Interaction volume radius: 5 \u00c5
Interaction volume height: 30 \u00c5
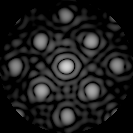
Disorder parameter: 0.1838